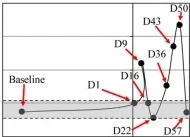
Concussion case 2: persisted symptoms. X axis is days before and after concussion, with day 0 being the day of concussion. : [CD81]SNAP25+ (U/mL).
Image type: chart (chart)